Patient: sex F, age 75
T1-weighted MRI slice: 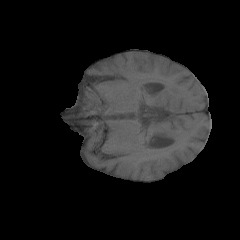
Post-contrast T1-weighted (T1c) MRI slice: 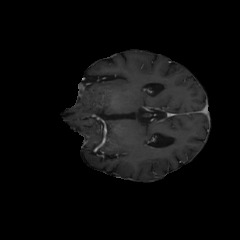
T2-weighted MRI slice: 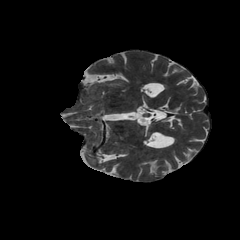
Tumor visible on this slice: no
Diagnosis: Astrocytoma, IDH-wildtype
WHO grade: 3